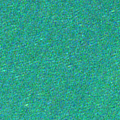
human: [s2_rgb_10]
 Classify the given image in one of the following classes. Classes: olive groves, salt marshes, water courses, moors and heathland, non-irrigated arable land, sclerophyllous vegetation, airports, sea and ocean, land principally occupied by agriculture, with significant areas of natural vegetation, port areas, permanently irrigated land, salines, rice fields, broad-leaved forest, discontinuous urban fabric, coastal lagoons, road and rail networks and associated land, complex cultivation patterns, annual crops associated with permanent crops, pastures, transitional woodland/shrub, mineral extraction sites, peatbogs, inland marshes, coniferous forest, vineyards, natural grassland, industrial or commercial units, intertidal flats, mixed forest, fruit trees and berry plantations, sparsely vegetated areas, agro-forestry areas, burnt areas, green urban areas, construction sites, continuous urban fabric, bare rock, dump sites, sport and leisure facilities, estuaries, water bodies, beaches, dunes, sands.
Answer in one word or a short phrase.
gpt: sea and ocean